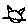
Label: cat